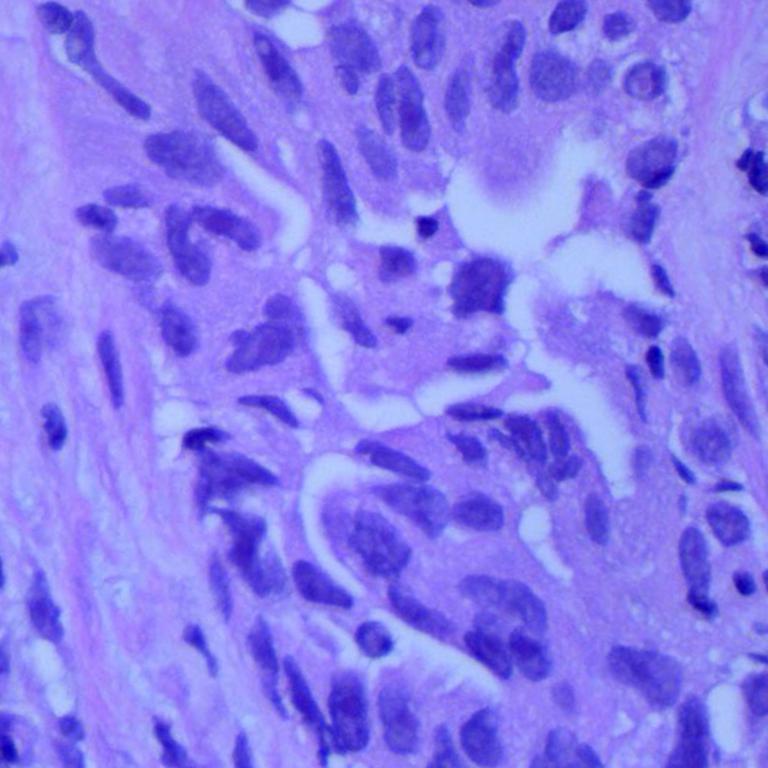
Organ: lung
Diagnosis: adenocarcinomas